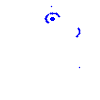
Particle: pion